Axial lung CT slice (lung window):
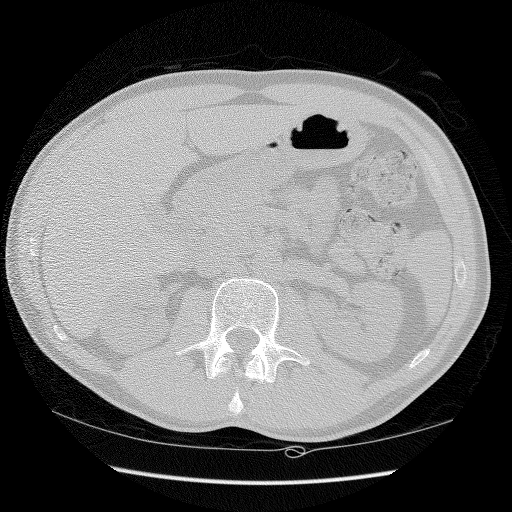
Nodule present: no